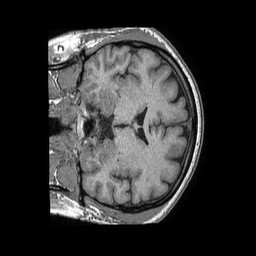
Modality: T1w
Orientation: coronal
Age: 52
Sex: male
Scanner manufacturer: philips
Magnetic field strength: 1.5 T
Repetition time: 0.007597 s
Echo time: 0.003476 s